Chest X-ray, PA view. Patient: 57 years old, sex F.
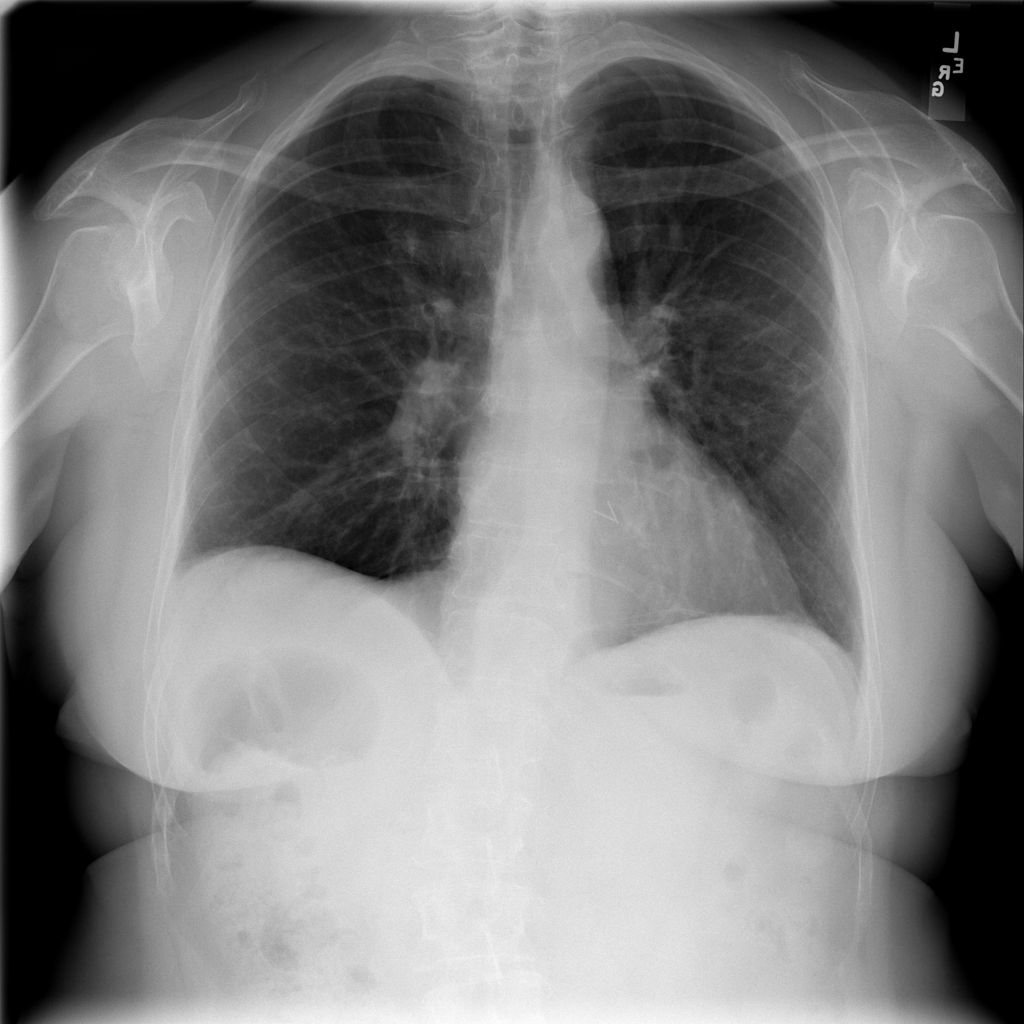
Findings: Fibrosis